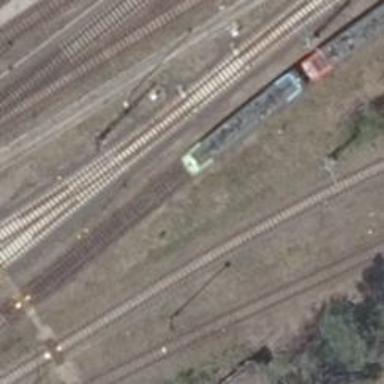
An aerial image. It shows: Railway switch.